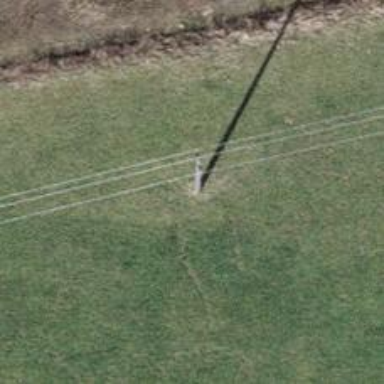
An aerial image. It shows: Power pole.